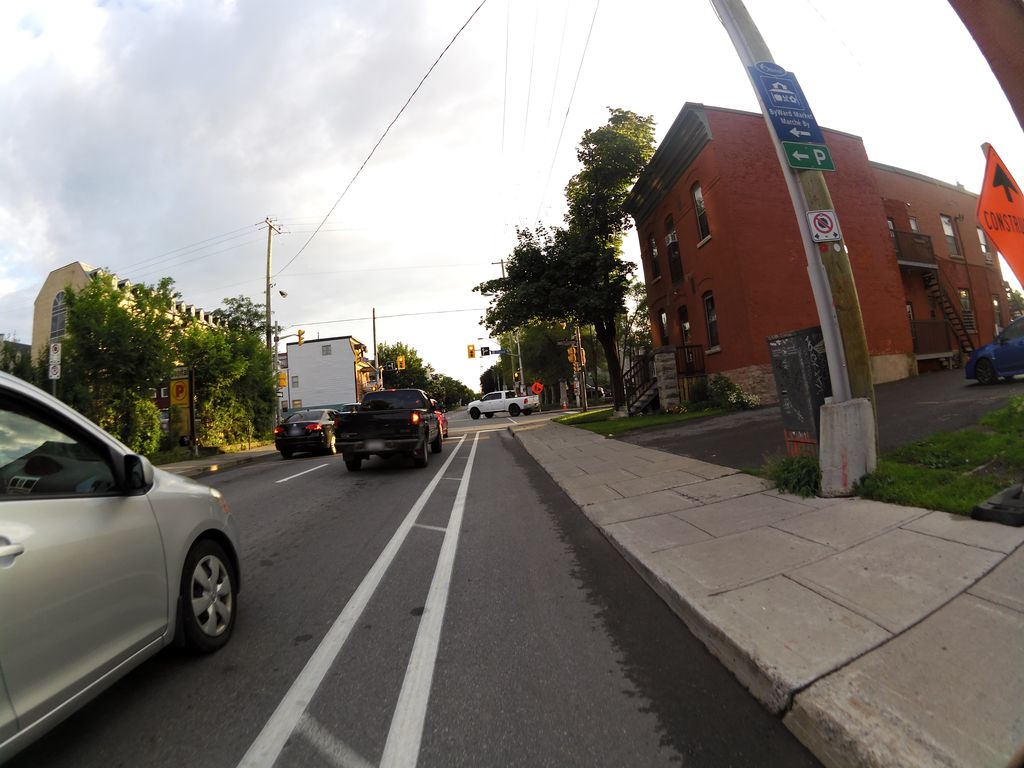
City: ottawa-gatineau